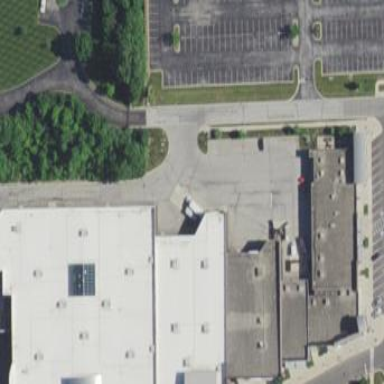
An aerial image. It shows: Retail building.